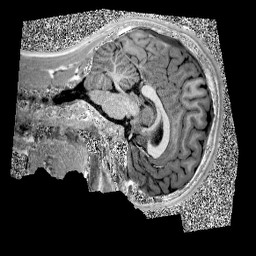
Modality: UNIT1
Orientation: sagittal
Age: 12
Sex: male
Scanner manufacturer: siemens
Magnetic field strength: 3 T
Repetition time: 4 s
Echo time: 0.00299 s